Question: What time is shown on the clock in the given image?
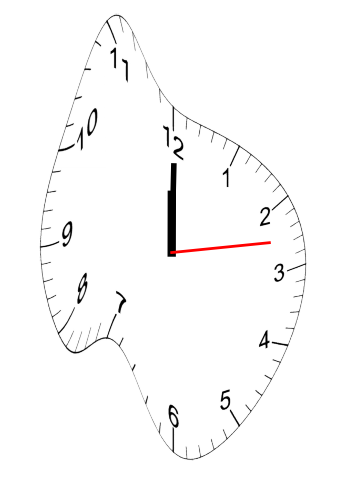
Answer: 12:00:13